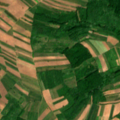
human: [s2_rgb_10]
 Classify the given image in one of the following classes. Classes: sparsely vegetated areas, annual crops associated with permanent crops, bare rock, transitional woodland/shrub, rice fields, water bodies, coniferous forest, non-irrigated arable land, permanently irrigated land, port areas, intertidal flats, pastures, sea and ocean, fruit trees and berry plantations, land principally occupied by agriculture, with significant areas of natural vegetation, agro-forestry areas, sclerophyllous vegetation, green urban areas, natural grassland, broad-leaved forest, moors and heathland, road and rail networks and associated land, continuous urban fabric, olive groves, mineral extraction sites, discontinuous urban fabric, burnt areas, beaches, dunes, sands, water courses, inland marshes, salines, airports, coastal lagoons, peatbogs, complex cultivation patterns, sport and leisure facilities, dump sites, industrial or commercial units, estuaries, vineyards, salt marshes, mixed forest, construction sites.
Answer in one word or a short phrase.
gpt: non-irrigated arable land, complex cultivation patterns, broad-leaved forest, transitional woodland/shrub